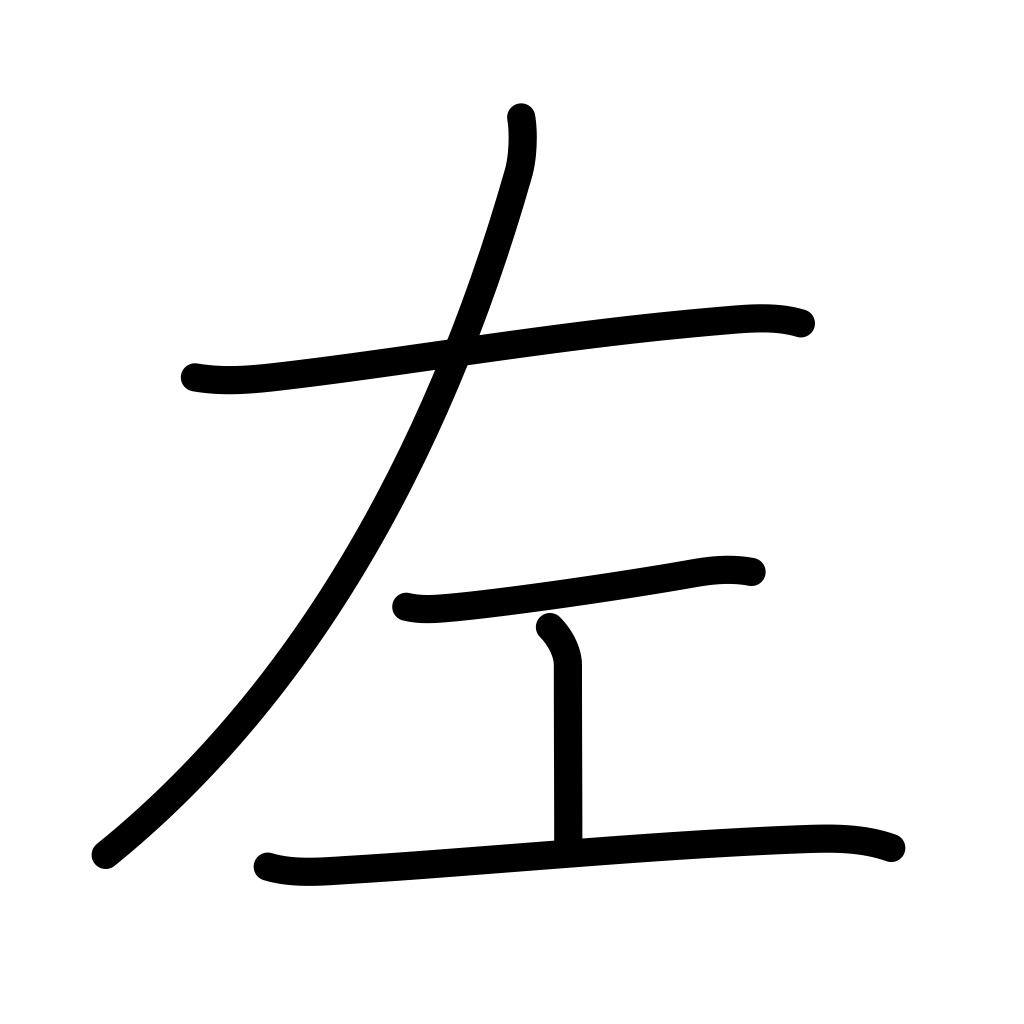
Meaning: left